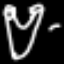
Label: frog